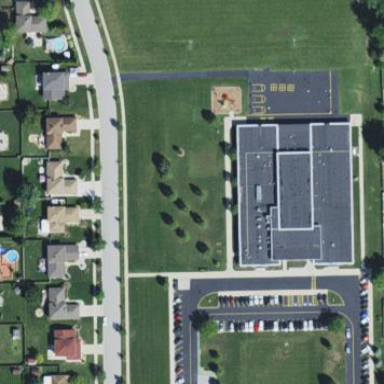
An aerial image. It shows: School.